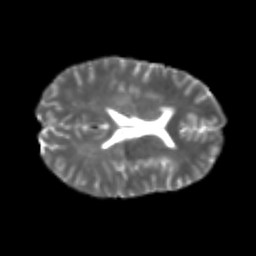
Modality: T2w
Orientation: axial
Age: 24
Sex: male
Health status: healthy
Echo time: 0.074 s